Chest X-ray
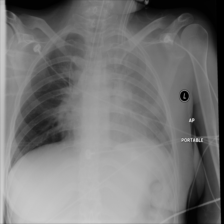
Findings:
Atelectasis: negative
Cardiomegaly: negative
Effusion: negative
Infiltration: negative
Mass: negative
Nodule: negative
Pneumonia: negative
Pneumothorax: negative
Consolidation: negative
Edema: negative
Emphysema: negative
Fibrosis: negative
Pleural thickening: negative
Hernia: negative